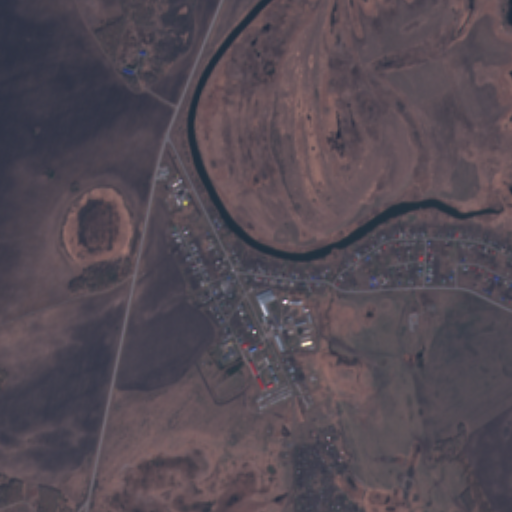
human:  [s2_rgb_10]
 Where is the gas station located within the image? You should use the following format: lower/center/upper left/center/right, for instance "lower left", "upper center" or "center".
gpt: The gas station is located in the center left of the image.
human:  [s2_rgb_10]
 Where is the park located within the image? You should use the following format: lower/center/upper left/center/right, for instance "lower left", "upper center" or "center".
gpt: The park is located in the lower center of the image.
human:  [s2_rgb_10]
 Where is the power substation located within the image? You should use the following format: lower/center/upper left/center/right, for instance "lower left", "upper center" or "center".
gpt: The power substation is located in the lower center of the image.
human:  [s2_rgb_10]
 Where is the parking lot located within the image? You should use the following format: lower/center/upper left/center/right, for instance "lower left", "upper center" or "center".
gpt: There is no parking lot in the image.